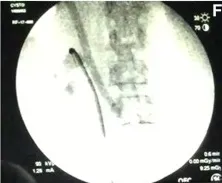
Lawson retrograde endoscopic-assisted access. (D-F) Posterior calix and Lawson rocket wire exiting ureteroscope.
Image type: radiology (x_ray)